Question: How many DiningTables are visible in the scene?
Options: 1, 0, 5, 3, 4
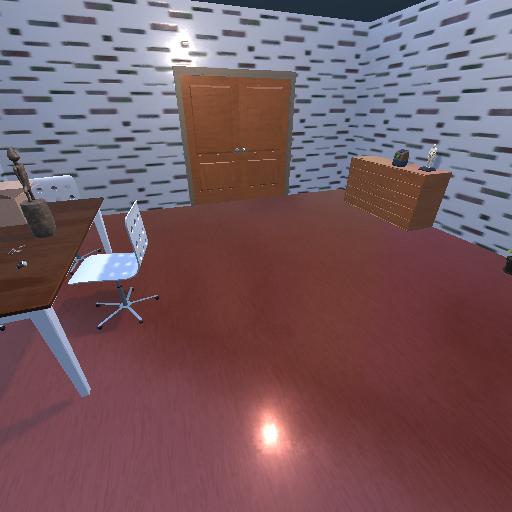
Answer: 1